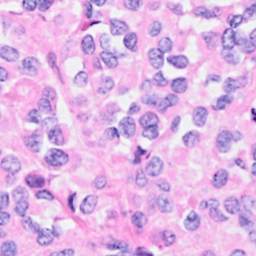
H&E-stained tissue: Breast